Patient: sex M, age 68
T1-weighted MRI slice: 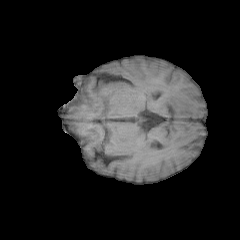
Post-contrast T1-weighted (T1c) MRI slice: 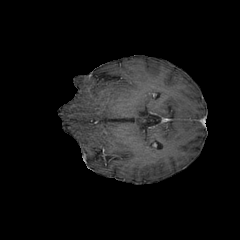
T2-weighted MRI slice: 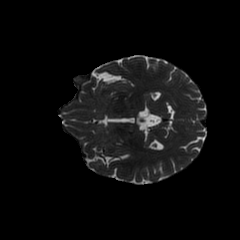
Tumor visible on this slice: no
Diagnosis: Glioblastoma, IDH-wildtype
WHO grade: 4